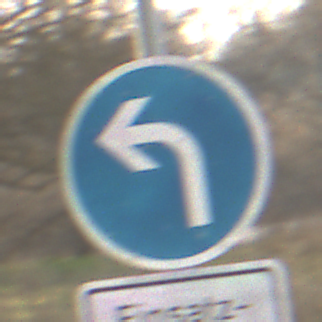
Verkehrszeichen: VorgeschriebeneFahrtrichtungLinks
Zusatzzeichen unten: BesondereFahrzeugeUndTransportgueter3
Umgebung: Outdoor, Nature
Tageszeit: SunriseSunset
Wetter: PartlyCloudy
Licht: Natural
Jahreszeit: NotSpecified
Kontrast: MediumContrast